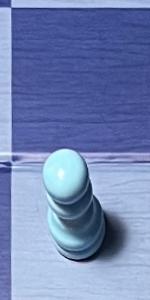
Label: Pawn_White